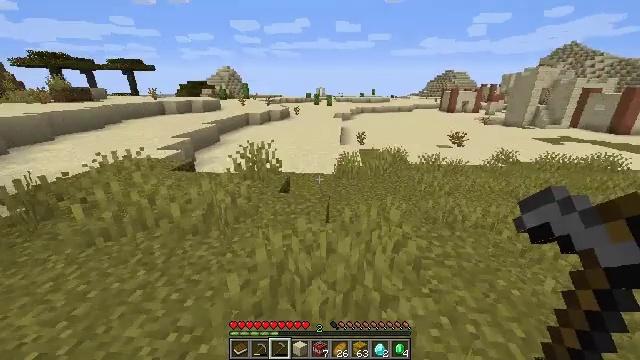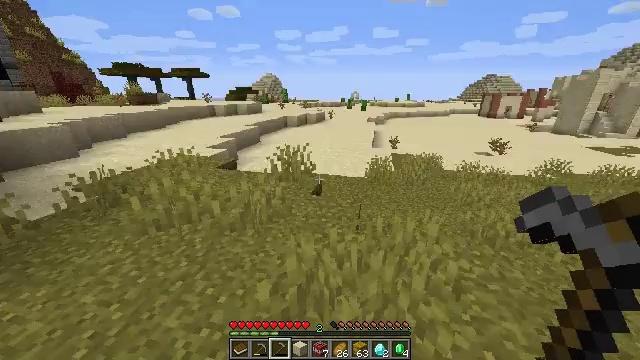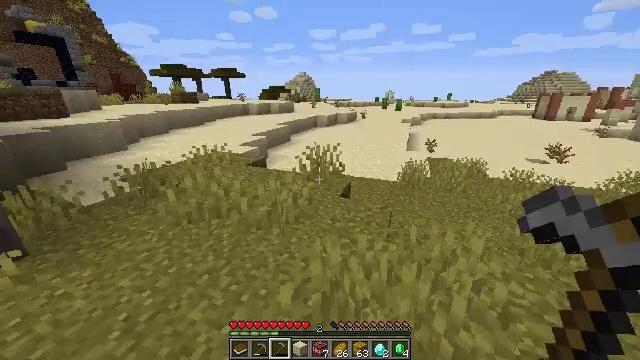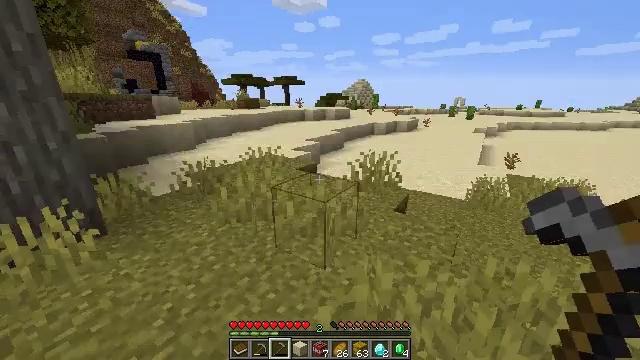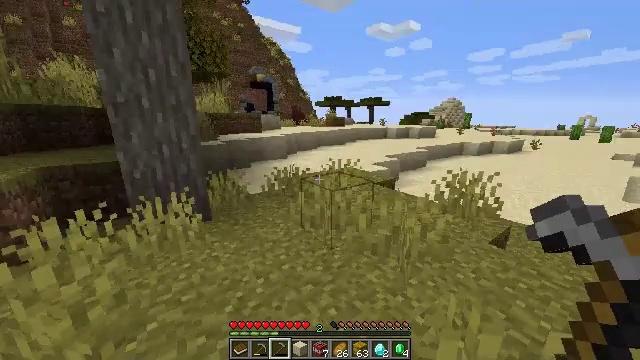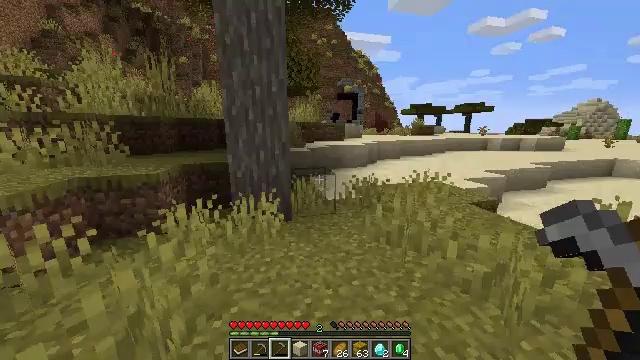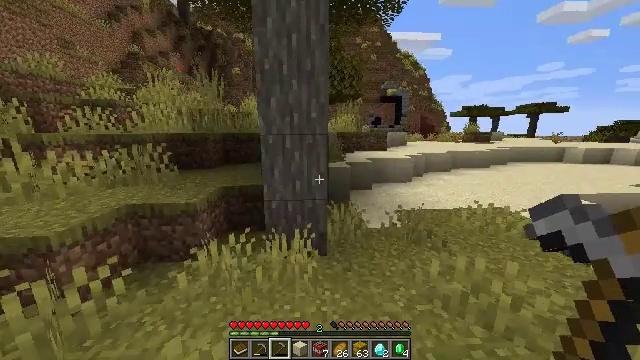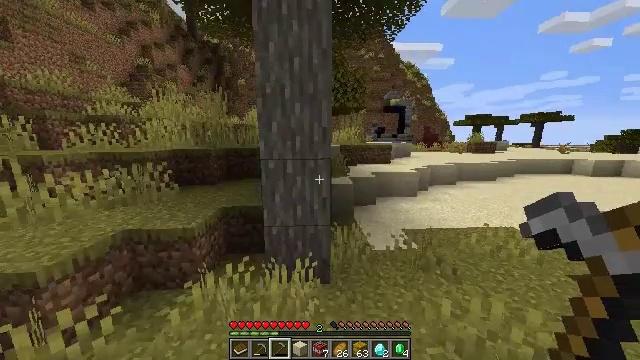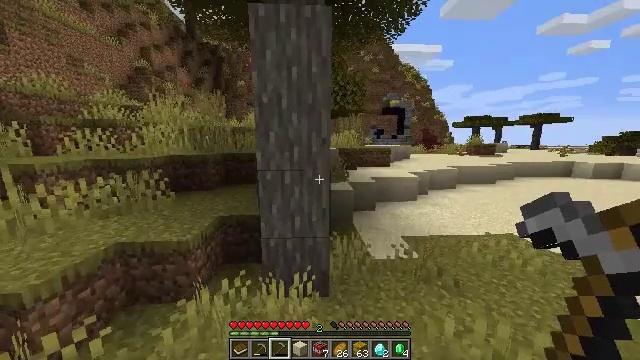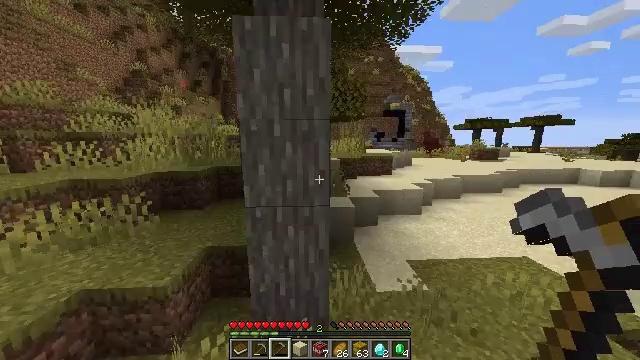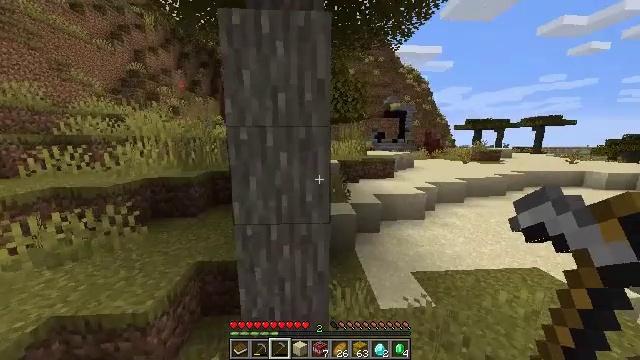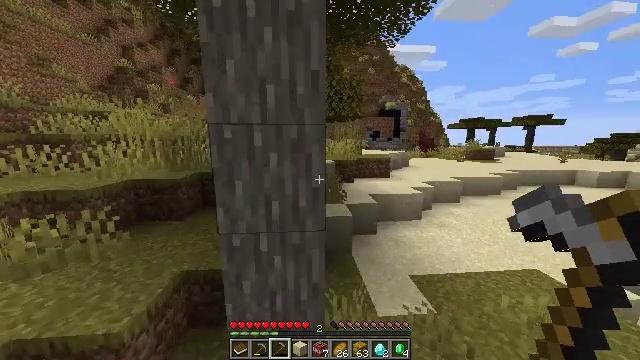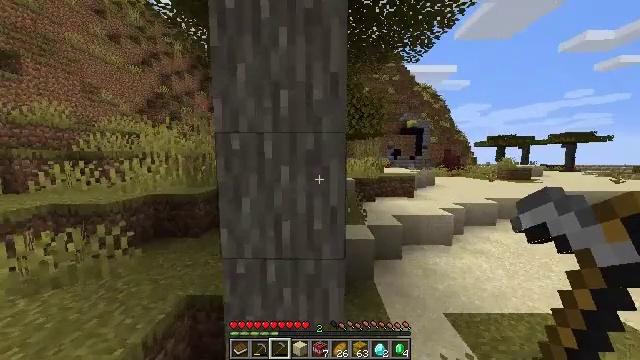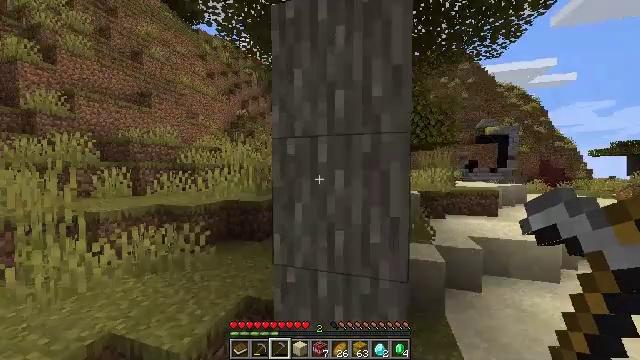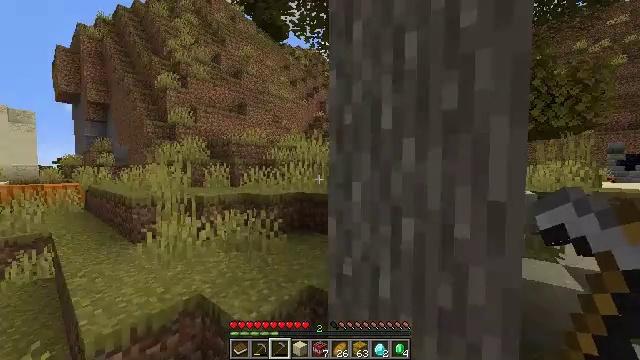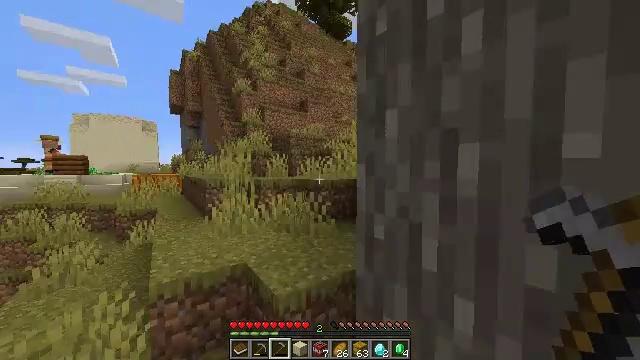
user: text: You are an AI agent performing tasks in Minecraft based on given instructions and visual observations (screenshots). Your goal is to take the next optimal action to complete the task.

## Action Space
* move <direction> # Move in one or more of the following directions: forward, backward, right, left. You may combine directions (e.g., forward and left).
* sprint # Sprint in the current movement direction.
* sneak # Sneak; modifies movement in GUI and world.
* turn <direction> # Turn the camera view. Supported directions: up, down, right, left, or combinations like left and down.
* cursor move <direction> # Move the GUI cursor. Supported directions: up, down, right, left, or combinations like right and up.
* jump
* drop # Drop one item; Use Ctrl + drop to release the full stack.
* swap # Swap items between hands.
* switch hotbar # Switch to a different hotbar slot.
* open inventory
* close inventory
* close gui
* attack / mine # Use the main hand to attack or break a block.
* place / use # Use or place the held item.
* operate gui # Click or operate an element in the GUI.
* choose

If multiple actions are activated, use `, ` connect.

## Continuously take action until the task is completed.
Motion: motion action
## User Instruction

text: Mine dirt from the ground.
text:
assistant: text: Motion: move forward and move left, sprint, turn left, jump
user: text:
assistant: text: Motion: move forward and move left, sprint, turn left, jump
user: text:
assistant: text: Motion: move forward and move left, sprint, turn left and up, jump
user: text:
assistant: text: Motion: move forward and move left, sprint, turn left and up, jump
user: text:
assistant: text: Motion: move forward and move left, sprint, turn left and up, jump
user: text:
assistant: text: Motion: move forward, sprint, turn left, jump
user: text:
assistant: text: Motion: move forward, sprint, turn up, jump
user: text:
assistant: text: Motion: move forward, sprint, jump
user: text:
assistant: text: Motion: move forward, sprint, jump
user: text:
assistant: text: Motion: move forward, sprint, jump
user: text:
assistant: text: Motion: move forward, sprint, turn right, jump
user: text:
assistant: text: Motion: move forward, sprint, turn left and up, jump
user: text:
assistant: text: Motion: move forward, sprint, turn left and up, jump
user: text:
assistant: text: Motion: move forward, sprint, turn left, jump
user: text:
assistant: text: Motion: move forward, sprint, turn left, jump
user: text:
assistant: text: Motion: move forward and move left, sprint, turn left, jump
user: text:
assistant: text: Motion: move forward and move left, sprint, jump
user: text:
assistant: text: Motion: move forward, sprint, jump
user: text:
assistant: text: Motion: move forward, sprint, jump
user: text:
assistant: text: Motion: move forward, sprint, jump
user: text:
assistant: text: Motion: move forward, sprint, jump
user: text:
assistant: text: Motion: move forward, sprint, turn right, jump
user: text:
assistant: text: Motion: move forward, sprint, turn right, jump
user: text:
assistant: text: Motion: move forward, sprint, jump
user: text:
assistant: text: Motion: move forward, sprint, jump
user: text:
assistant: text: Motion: move forward, sprint, jump
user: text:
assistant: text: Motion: move forward, sprint, jump
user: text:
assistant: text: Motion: move forward, sprint, jump
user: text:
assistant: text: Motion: move forward, sprint, jump
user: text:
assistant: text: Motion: move forward, sprint, jump